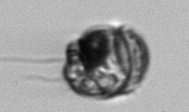
Label: Proterythropsis